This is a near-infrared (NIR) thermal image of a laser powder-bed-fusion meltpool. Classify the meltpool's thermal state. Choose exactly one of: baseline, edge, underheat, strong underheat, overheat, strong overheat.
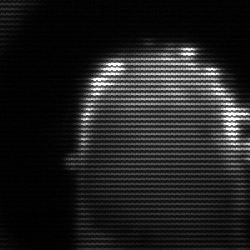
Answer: baseline